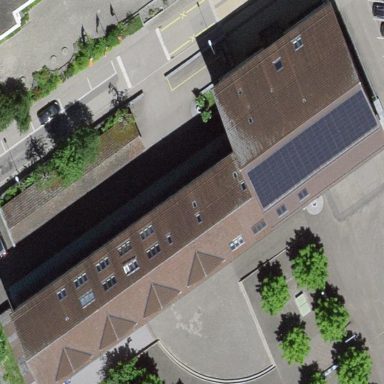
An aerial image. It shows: School building.